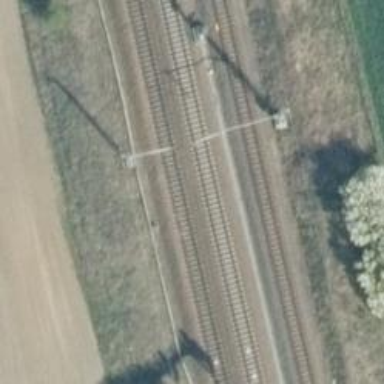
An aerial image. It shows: Railway track with contact lines for electrification.